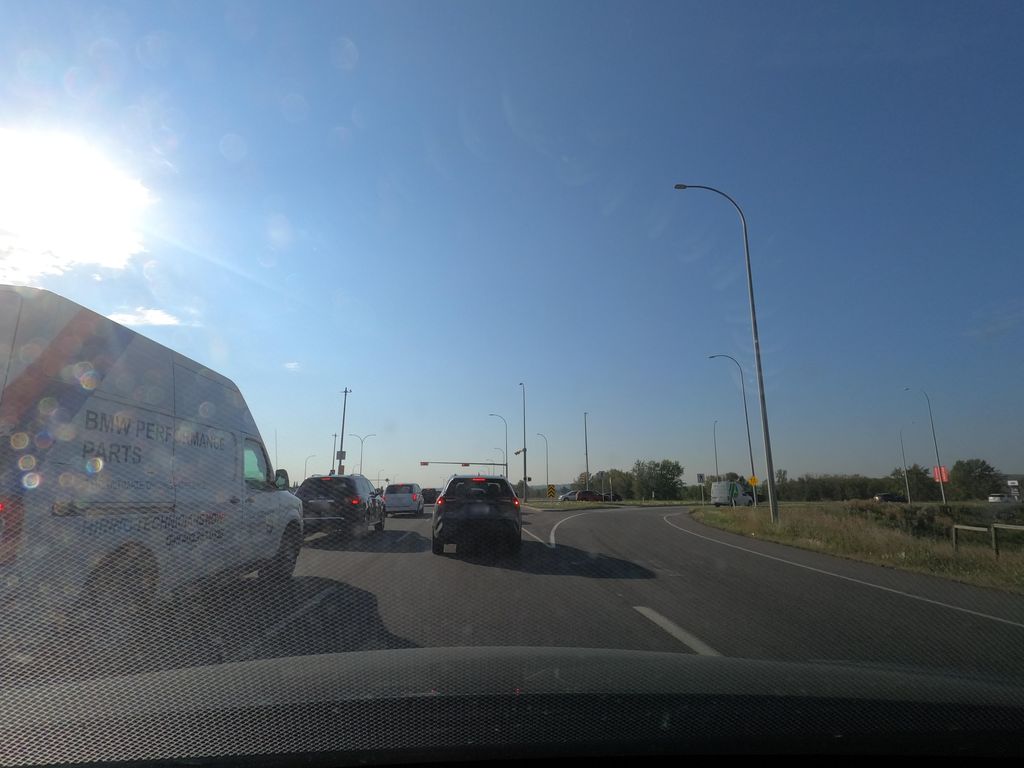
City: calgary